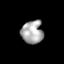
Tissue: skin
Cell type: Myeloid cells
Senescence score: 0.8136
Nuclear area (px): 491
Mean DAPI intensity: 168.646